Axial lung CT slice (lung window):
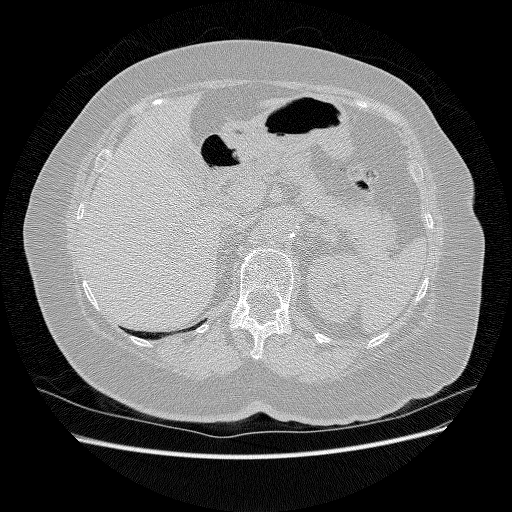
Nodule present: no